Question: I have added a new custom payment method. If you notice in the picture below, there was no label in it.
I couldn't understand where the label of these payment method derived from. I have tried to change all the matching label of other payment,Changing all of these variables have no effect on the frontend label...
'''
'grep -r "\SPurchase Order\S" .
./app/locale/en_US/Mage_Payment.csv:"Purchase Order","Purchase Order"
./app/code/core/Mage/Payment/etc/config.xml: <title>Purchase Order</title>
./app/code/core/Mage/Payment/etc/system.xml: <label>Purchase Order</label>
'''

How do set my missing payment label?
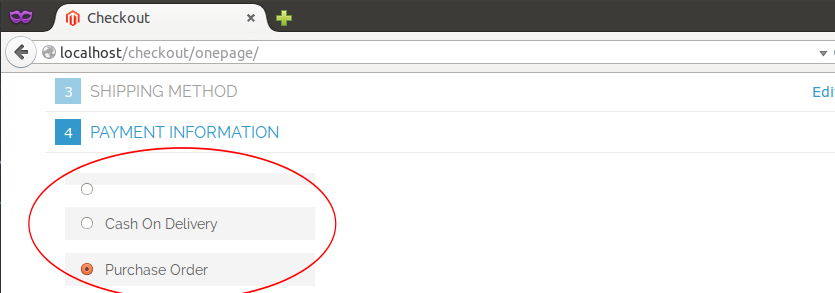
Answer: To change the payment method label on frontend, in the admin panel go to System->Configuration->Sales->Payment Methods->Select the payment method whose label you want to change, then in the 'Title' field, change the label.
For the case of a new payment method, we need to have a fields define in the 'config.xml'
'''
<fields>
<!-- Other Fields -->
<title>
<label>Title</label>
<label>Title</label>
<frontend_type>text</frontend_type>
<sort_order>10</sort_order>
<show_in_default>1</show_in_default>
<show_in_website>1</show_in_website>
<show_in_store>1</show_in_store>
</title>
<!-- Other Fields -->
</fields>
'''
Lastly change the value from the admin panel.